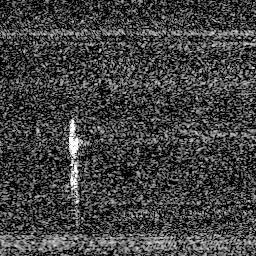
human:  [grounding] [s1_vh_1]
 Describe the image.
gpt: In the satellite image, there is  <ref>1 medium ship </ref> <box>[[25, 45, 31, 60, 0]]</box> located at left.